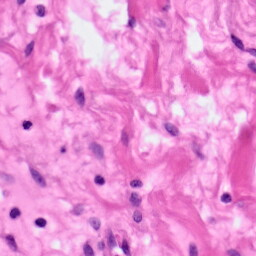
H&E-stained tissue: Pancreatic